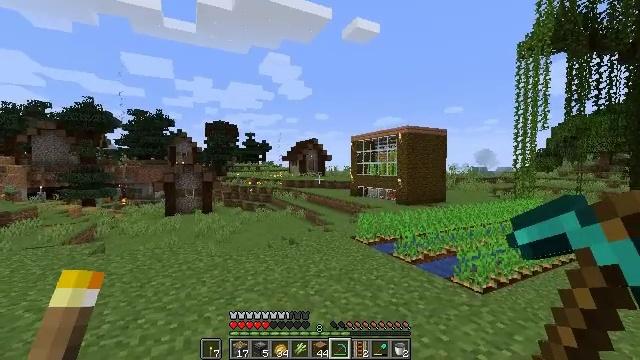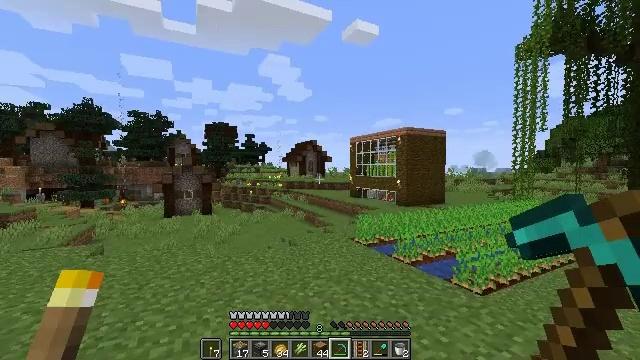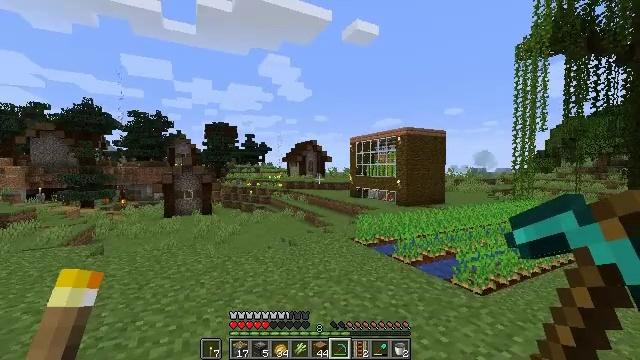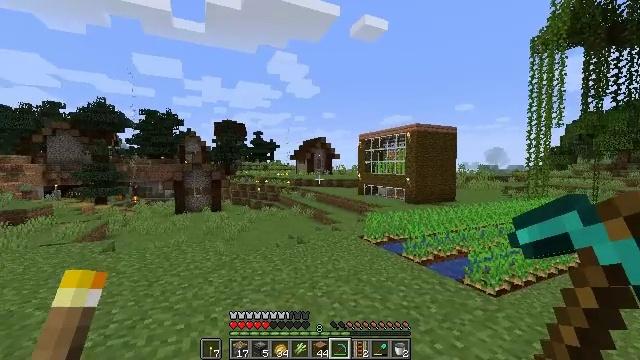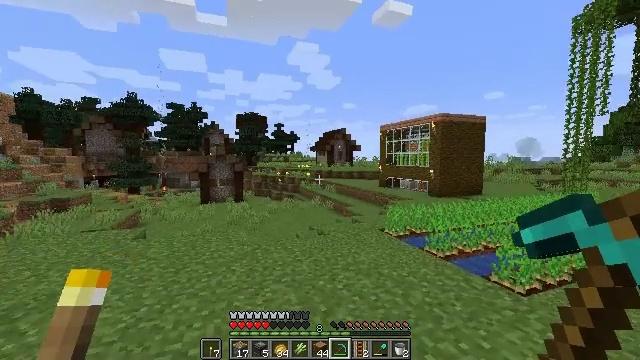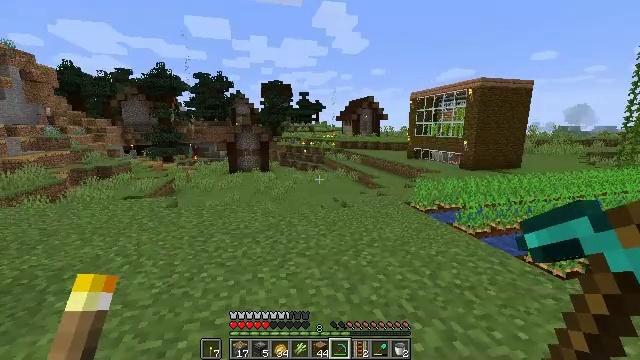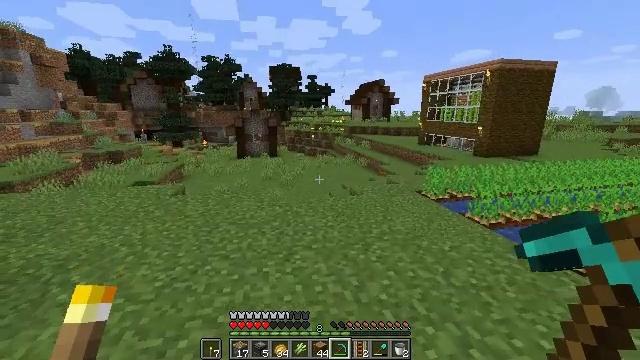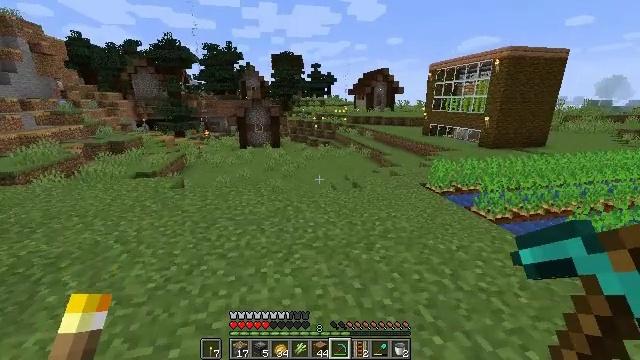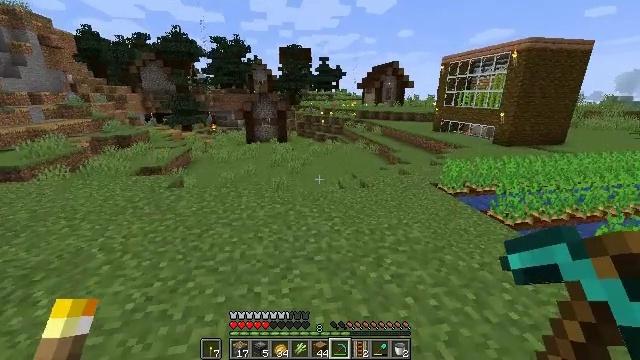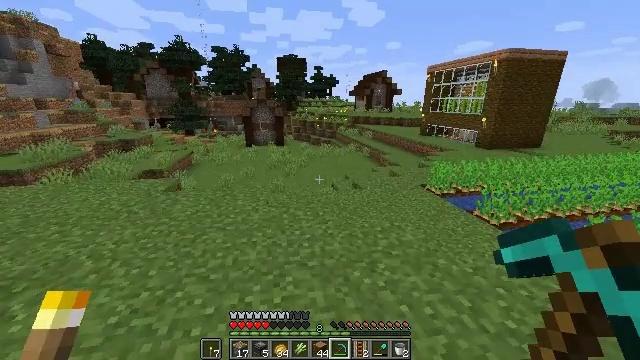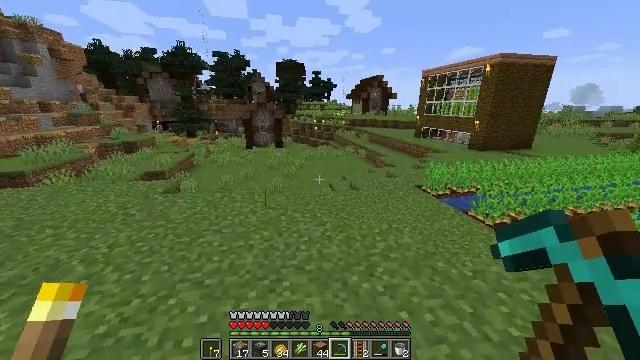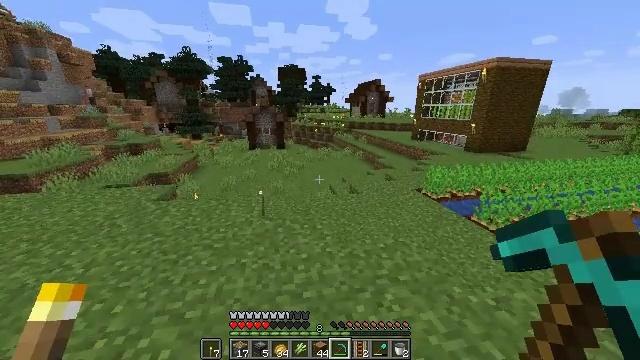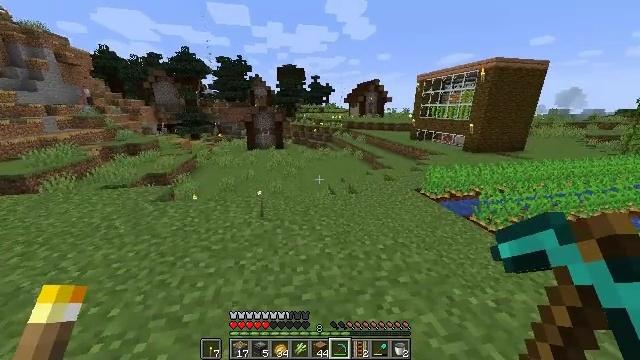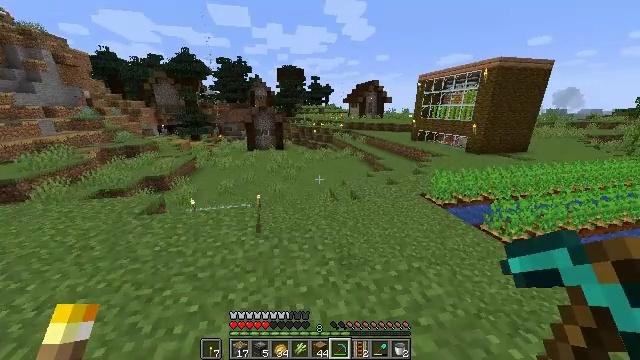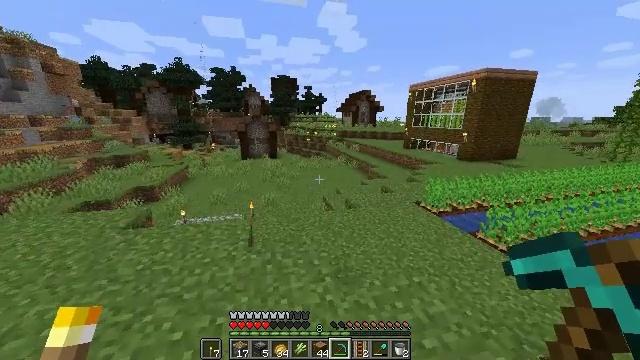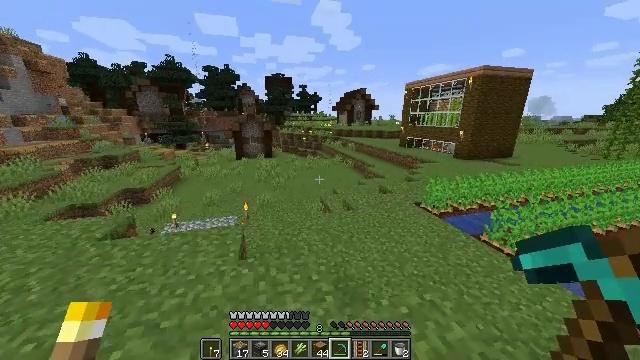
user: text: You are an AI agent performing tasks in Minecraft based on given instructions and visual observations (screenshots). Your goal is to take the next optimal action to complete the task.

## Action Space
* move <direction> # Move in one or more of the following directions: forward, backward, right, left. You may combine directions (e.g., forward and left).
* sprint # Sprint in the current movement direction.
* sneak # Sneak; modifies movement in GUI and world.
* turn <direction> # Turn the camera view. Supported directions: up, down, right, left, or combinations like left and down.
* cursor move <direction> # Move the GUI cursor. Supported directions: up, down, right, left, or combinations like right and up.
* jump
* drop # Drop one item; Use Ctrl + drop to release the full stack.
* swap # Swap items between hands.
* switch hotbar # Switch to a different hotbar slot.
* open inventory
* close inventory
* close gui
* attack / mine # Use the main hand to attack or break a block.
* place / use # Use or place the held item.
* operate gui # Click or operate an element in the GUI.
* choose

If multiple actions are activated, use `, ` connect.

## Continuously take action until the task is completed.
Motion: motion action
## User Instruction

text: Collect tall grass by breaking it.
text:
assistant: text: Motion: no_op
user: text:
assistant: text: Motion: no_op
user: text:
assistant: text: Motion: move forward, turn left
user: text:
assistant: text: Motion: move forward, turn left and down
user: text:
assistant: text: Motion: move forward, turn left and down
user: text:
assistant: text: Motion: move forward, turn left and down
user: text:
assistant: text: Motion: move forward, turn down
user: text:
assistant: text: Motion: move forward, sprint, turn left and down
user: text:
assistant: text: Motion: move forward, sprint, turn right
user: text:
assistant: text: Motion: move forward, sprint
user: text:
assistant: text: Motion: move forward
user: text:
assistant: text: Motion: move forward, sprint
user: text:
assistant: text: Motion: move forward, sprint
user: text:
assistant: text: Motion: move forward, sprint, turn right and up
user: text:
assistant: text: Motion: move forward, sprint, turn right
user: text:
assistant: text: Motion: move forward, turn right and down
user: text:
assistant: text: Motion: move forward, turn right and down
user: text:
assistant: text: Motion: move forward, turn right
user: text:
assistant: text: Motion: move forward
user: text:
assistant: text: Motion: move forward, turn down
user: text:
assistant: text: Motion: move forward, turn down
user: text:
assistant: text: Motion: move forward, turn right and down, jump
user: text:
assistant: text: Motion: move forward, turn right, jump
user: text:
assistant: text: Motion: move forward, turn right and down, jump
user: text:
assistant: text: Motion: move forward, turn right, jump
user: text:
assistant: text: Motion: move forward, turn right, jump
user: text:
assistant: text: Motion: move forward, turn right, jump
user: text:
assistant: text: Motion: move forward, turn right and up, jump
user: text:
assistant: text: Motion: move forward, turn right and up, jump
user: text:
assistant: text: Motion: move forward, turn right and up, jump